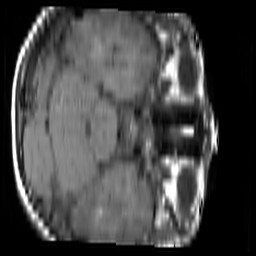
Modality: T1w
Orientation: axial
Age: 9
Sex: female
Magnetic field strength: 3 T